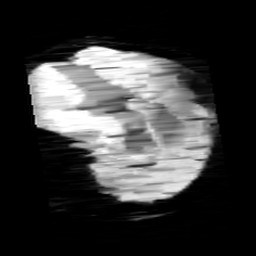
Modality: minIP
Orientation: sagittal
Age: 9
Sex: female
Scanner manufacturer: siemens
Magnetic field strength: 3 T
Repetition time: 0.027 s
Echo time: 0.02 s